Field crop: maize
Growth stage: 2
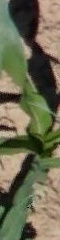
Species: maize